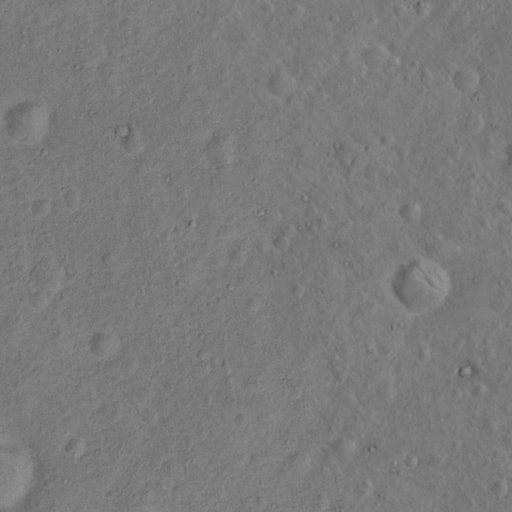
Objects detected: cone